Question: I'm experimenting with JavaFX Scene Builder 1.1.
I've just placed a CubicCurve onto the canvas, resulting in this:

I'm able to drag the nodes and handles around, but I'm unable to find any documentation on how to add/remove nodes, create additional handles, etc. I've experimented with right-clicking and clicking on various parts of the shape while holding down Shift, Ctrl, or Alt, but this seems to have no effect.
Is it possible to visually manipulate CubicCurves in Scene Builder, and if so, how?
Also, is there any documentation for Scene Builder? I can seem to find only a few miscellaneous videos and guides, but nothing comprehensive.
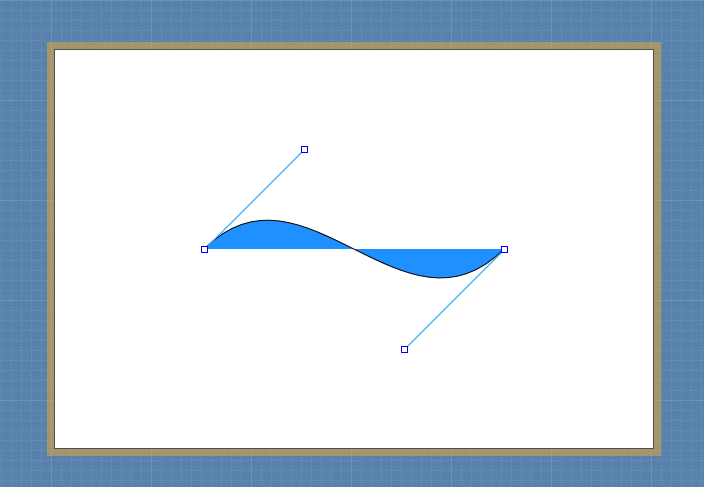
Answer: The final release of SceneBuilder 2.0 dropped the cubic curve manipulation capabilities which were available (but somewhat broken) in the SceneBuilder 2.0 preview and discussed in this answer.
The related issue tracker request for this facility is:
- <URL>
---
> I'm unable to find any documentation on how to add/remove nodes, create additional handles
I think what you are actually trying to do is create a <URL> path elements to a path. You could create such fxml by hand and SceneBuilder would display it, but SceneBuilder 1.1 does not have the ability to visually create paths. I just tried SceneBuilder 2.0 early release and it did allow you to visually create paths, but it didn't seem to work quite right, so I think that particular functionality is still a work in progress.
The rest of this answer relates to plain CubicCurves in SceneBuilder 1.1 (as opposed to CubicCurveTos).
> Is it possible to visually manipulate CubicCurves in Scene Builder? I'm able to drag the nodes and handles around.
That's how you edit the curve. You click on the little square handles and drag them around to modify the curve start/end and control points. You click on the curve itself and drag it around to move the whole curve. The Layout section of the inspector panel also has StartX, StartY, ControlX1, ControlY1, etc. text fields that you can manually edit data in.
If you want to add more control points, you add a new curve (by dragging it from the shape library into the scene), then (here is the yucky bit) manually line up the curve endpoints and control points to smoothly join the two curve end points.
Here is a sample with the control points of two different curves highlighted.

SceneBuilder isn't really a drawing tool, its more a component assembly and layout tool. It is a tool that is designed to work with other tools rather than a comprehensive design and development tool in it's own right. It doesn't try to be an IDE to write code in, as there are many good Java IDEs for that. Nor does it try to be a vector drawing tool as there are many good tools for that.
If you have a lot of drawing to do, IMO, you are best off using a specialized tool such as <URL>.
JavaFX 1.x used to provided with a tool where you could directly export SVG data from Inkscape and it would output a JavaFX 1.x FXD based scene definition. But JavaFX 2.x unfortunately doesn't yet have such tools.
A similar drawing conversion tool for JavaFX would be an <URL> which takes an Adobe Illustrator file and produces an FXML file usable in SceneBuilder.
If your input data is 3D models, then InteractiveMesh supplies <URL>.
> is there any documentation for Scene Builder?
- <URL>
If you find any more feedback on SceneBuilder documentation, email the JavaFX documentation team at:
'''
jfx-docs-feedback_ww@oracle.com
'''